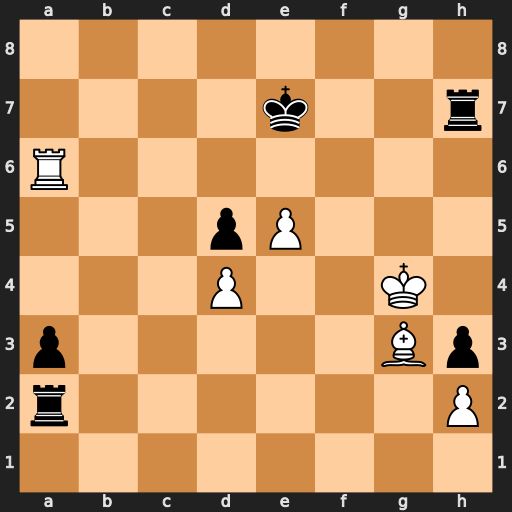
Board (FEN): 8/4k2r/R7/3pP3/3P2K1/p5Bp/r6P/8
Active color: w
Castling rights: -
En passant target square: -
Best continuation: Ra7+ Ke6 Rxh7